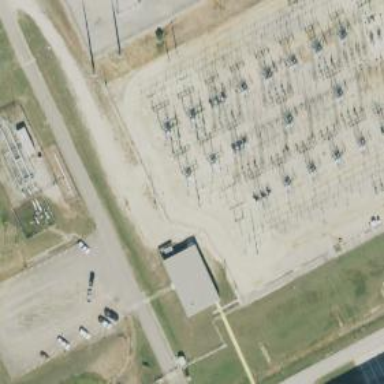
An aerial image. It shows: Switch used for power control.